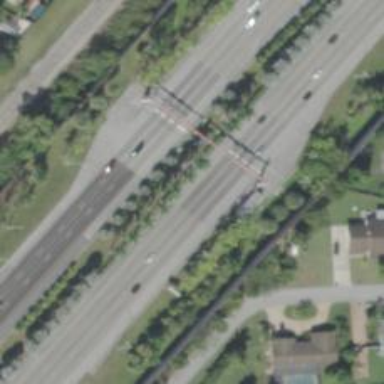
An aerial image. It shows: Toll gantry on the road.